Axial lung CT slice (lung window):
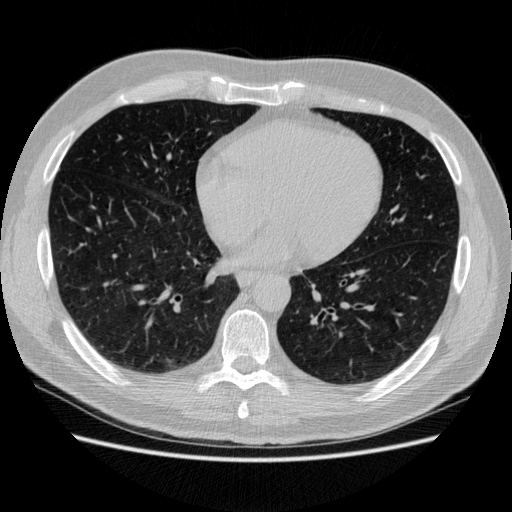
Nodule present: no